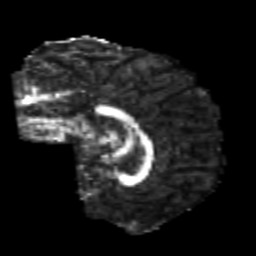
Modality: FA
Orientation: sagittal
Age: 22
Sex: female
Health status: healthy
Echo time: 0.074 s